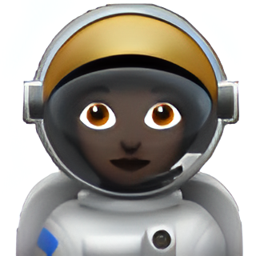
Name: female astronaut type 6
Emoji: 👩🏿‍🚀
Group: People & Body
Sub-group: person-role